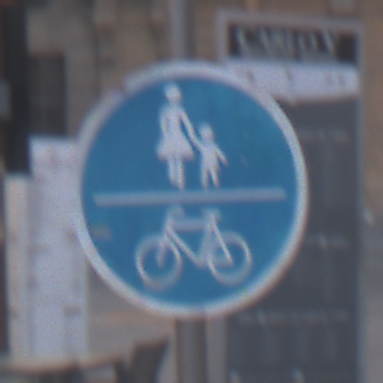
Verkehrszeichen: GemeinsamerGehUndRadweg
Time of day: MorningAfternoon
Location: Outdoor (Urban)
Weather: PartlyCloudy
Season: NotSpecified
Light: Natural